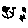
Label: moon